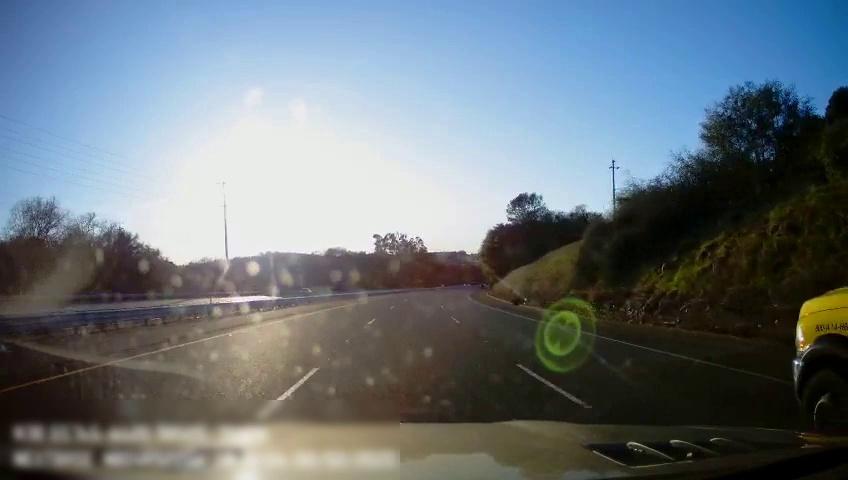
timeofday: Day
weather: Sunny
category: Drivable Space
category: Drivable Space
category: Vehicles | Truck
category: Vehicles | Car
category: Lanes | Current Lane
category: Lanes | Current Lane
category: Lanes | Alternate Lane
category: Lanes | Alternate Lane